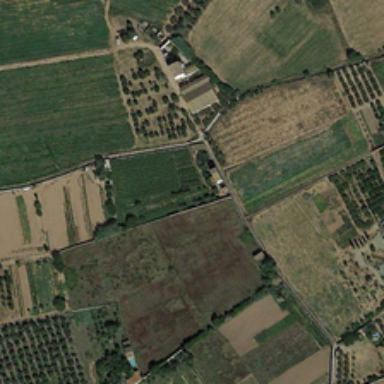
The little farm consists of grass and crops .